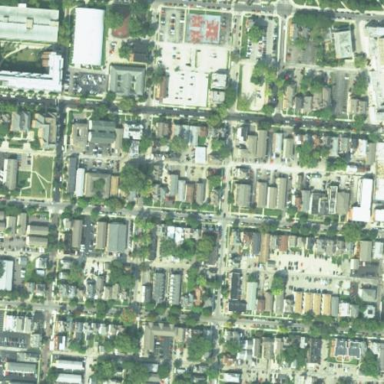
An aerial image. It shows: Neighborhood.